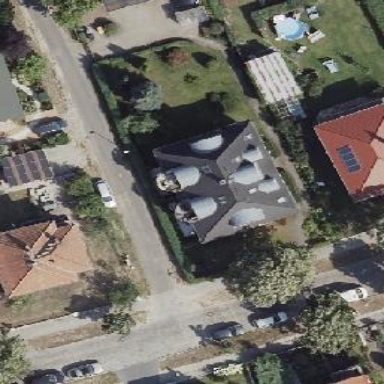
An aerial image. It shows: Hipped roof on residential building.